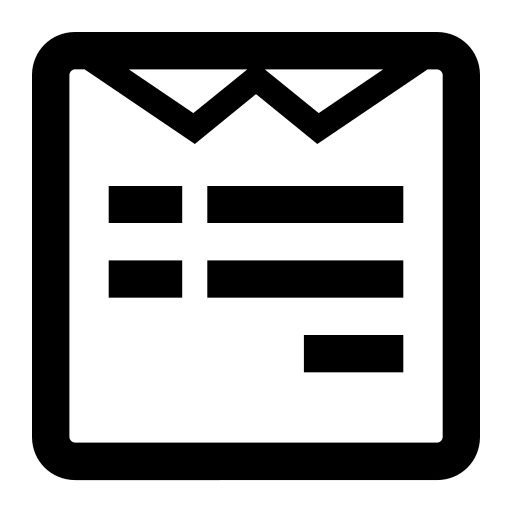
Tags: icon, FontAwesome, fa-icon, brand, wpforms